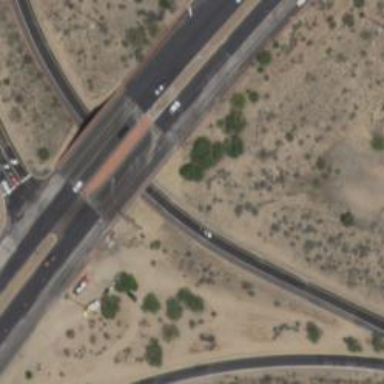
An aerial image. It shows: Bridge over trunk highway expressway.